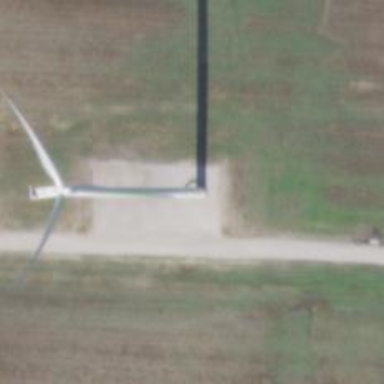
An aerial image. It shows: Wind power generator employing wind turbines.